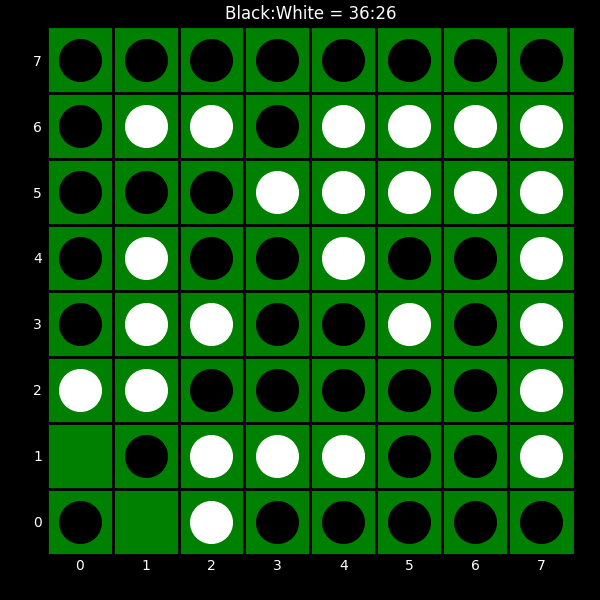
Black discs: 36
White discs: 26